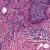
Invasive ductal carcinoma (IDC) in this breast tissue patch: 1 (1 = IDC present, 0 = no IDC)